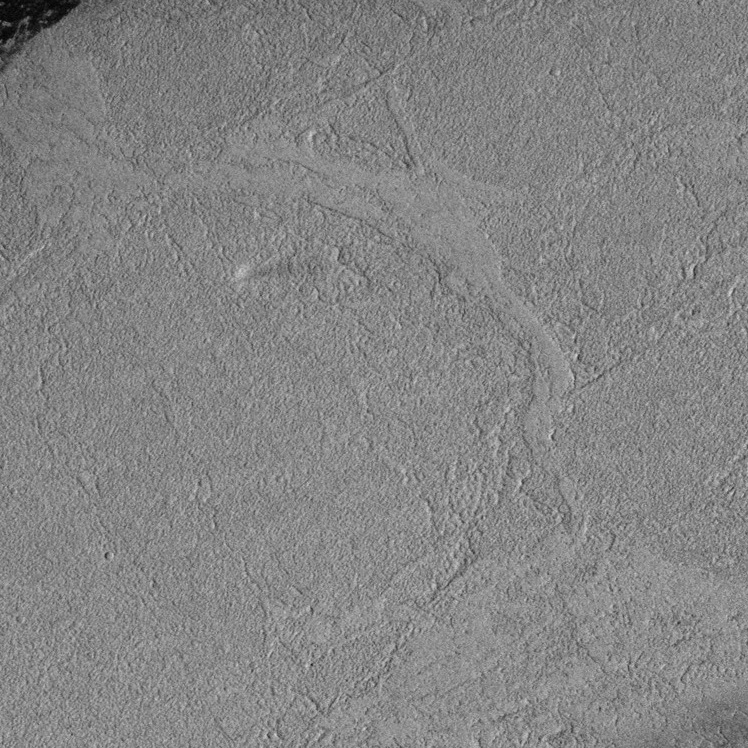
Label: dustdevil